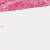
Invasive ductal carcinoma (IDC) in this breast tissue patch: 0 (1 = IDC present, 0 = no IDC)